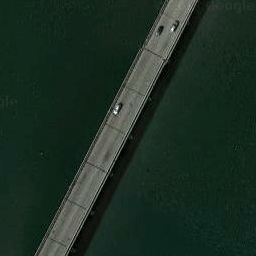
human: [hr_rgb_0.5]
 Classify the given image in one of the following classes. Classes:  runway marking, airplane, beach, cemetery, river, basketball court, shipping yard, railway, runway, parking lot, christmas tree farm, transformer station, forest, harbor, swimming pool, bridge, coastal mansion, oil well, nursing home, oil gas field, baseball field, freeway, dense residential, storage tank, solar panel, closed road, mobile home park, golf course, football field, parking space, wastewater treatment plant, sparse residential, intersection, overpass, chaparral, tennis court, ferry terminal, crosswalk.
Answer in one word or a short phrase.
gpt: bridge